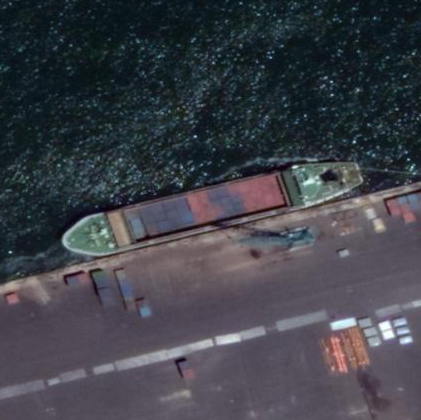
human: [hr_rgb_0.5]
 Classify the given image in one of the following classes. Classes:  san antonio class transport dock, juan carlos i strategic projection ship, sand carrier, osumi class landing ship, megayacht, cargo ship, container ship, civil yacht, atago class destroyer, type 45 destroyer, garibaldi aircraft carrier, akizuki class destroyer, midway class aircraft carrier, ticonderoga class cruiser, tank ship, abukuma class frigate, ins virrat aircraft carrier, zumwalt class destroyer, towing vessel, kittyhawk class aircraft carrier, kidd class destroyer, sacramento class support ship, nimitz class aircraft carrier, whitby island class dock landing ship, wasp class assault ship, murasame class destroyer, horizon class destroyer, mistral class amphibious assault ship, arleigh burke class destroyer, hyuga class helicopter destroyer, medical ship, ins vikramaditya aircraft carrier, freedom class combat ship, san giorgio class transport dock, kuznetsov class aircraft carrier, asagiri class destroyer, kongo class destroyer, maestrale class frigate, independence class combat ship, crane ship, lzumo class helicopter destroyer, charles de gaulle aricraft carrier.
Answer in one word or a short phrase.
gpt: Container ship